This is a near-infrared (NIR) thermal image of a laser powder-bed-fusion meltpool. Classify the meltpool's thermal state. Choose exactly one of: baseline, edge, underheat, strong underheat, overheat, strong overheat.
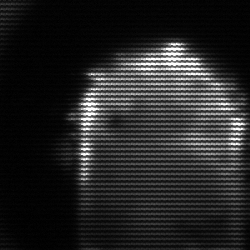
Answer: baseline